Field crop: tomato
Growth stage: 2
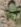
Species: solanum